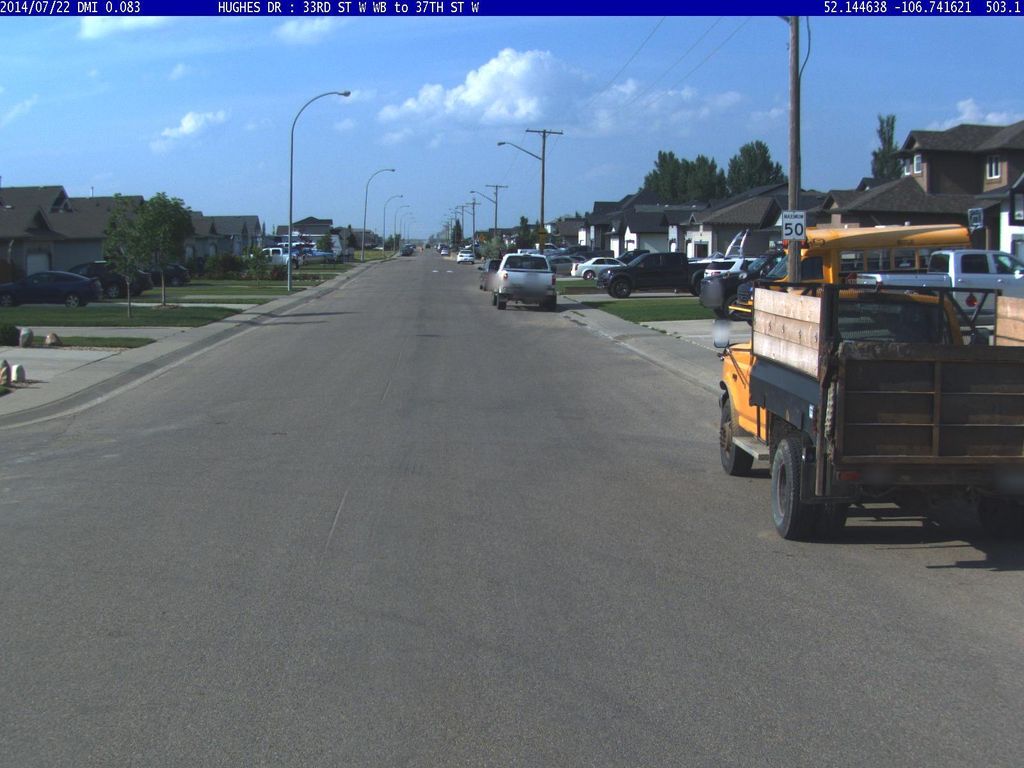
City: saskatoon